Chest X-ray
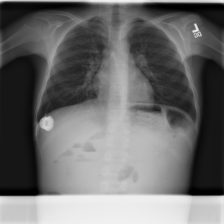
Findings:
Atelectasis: negative
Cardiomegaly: negative
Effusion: negative
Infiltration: negative
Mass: negative
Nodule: negative
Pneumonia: negative
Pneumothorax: negative
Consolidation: negative
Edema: negative
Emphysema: negative
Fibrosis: negative
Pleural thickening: negative
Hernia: negative